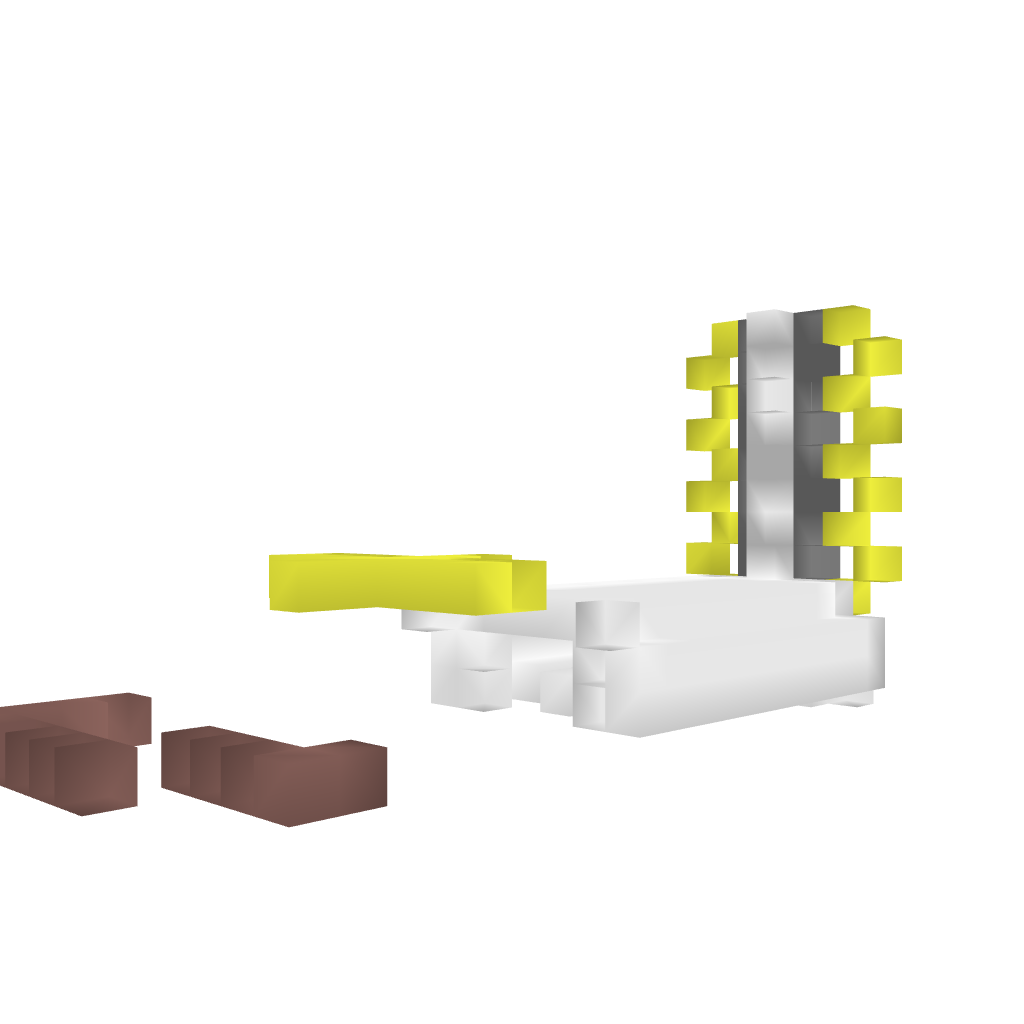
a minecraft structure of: Automatic TNT Cannon bad low quality